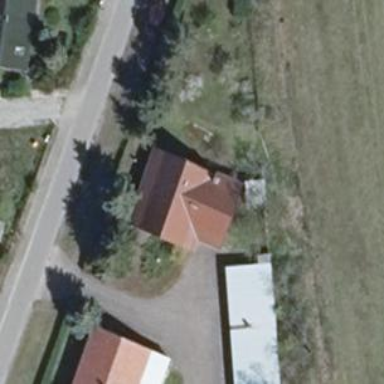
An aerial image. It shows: House with gabled roof. The roof extends across the building.